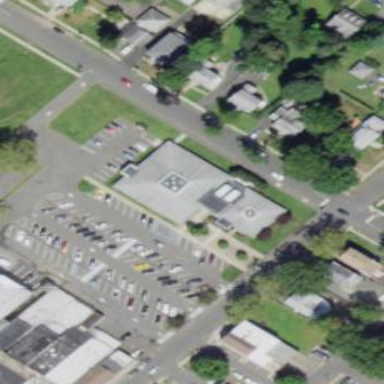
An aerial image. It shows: Library building.